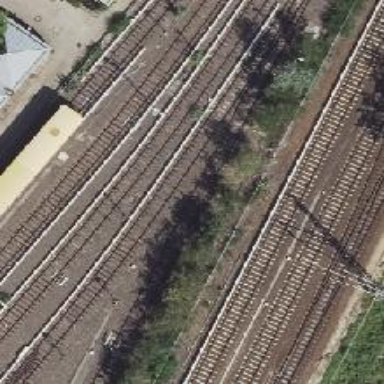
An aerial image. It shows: Yard used for service activities. There is electrified light rail track in the area.